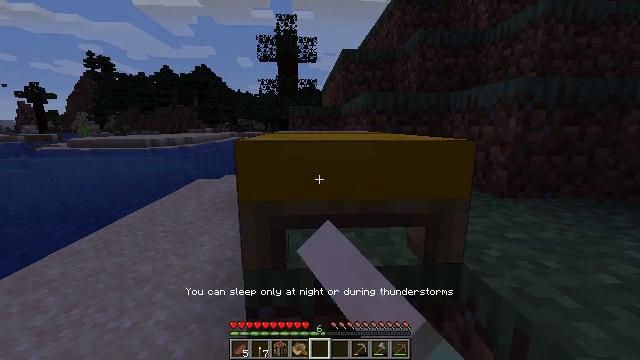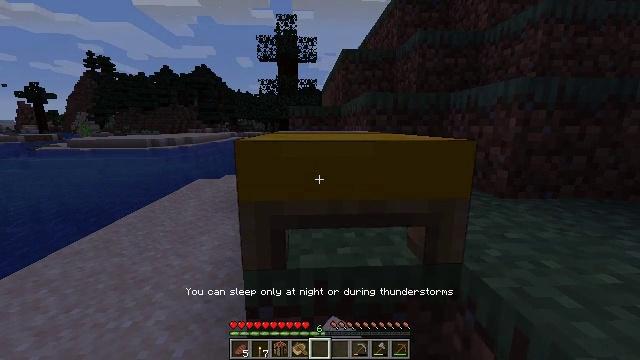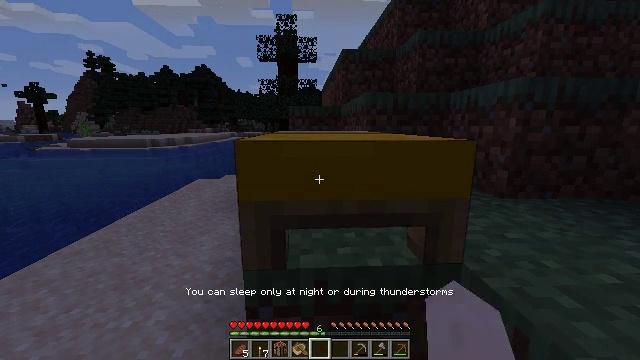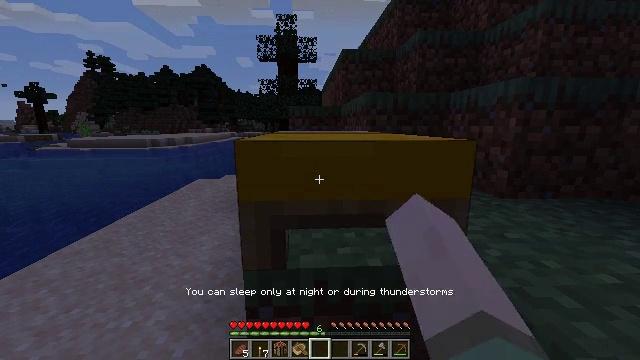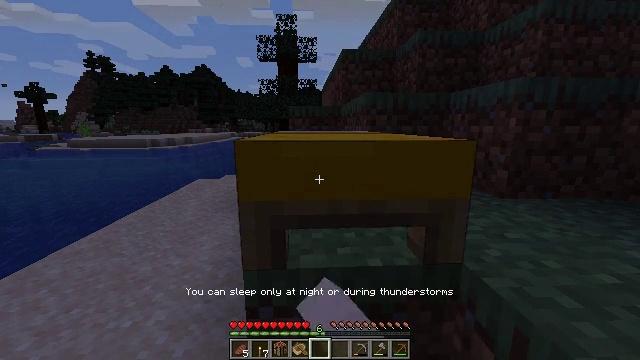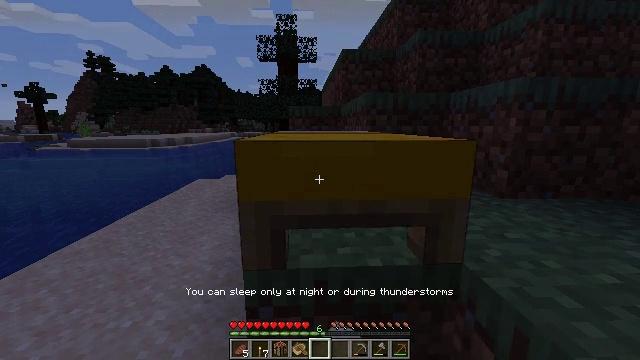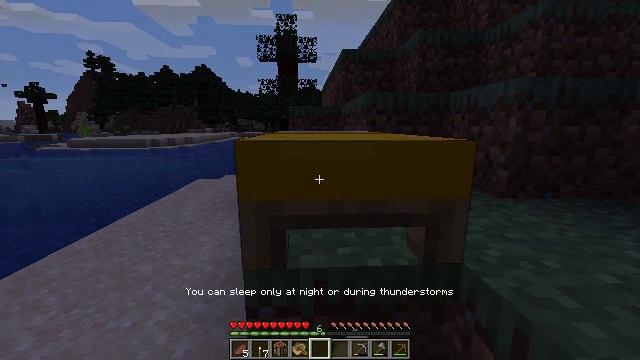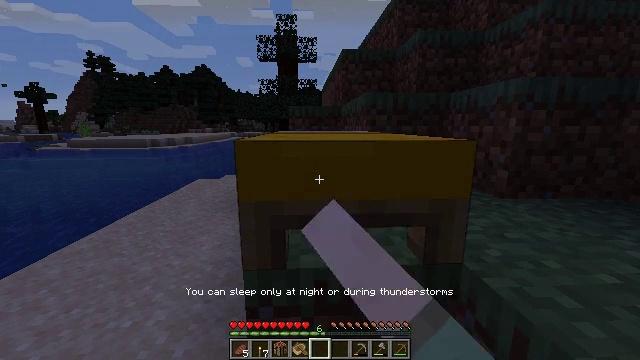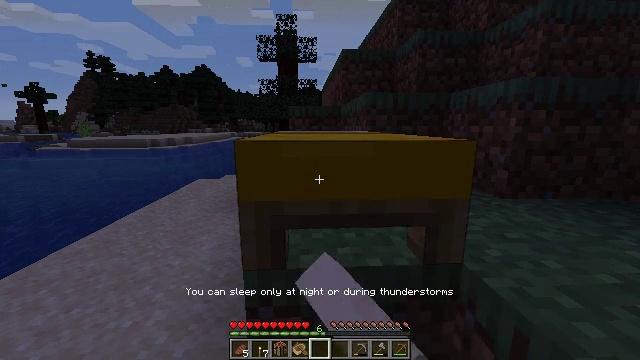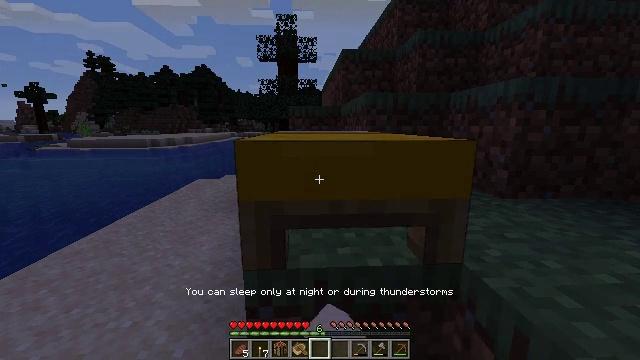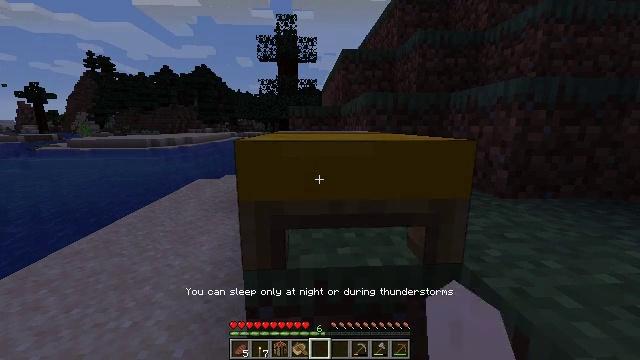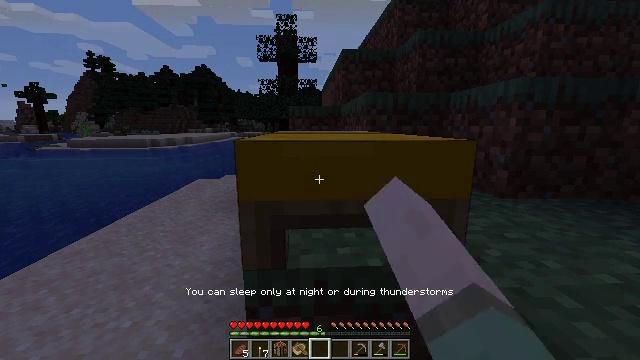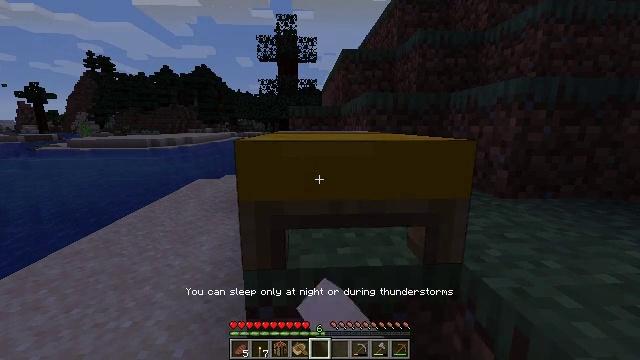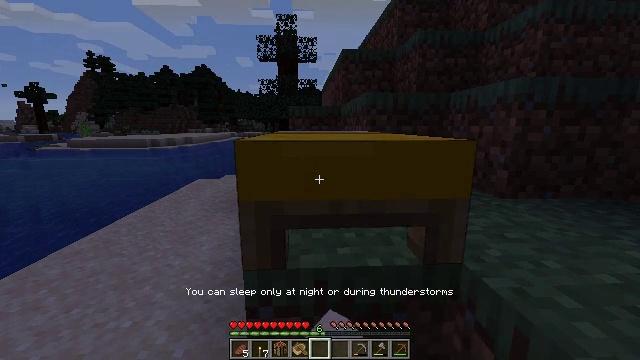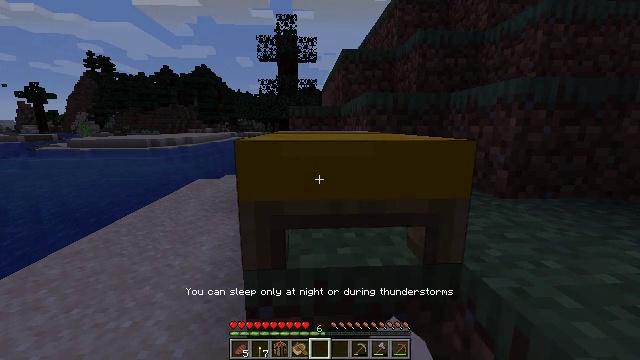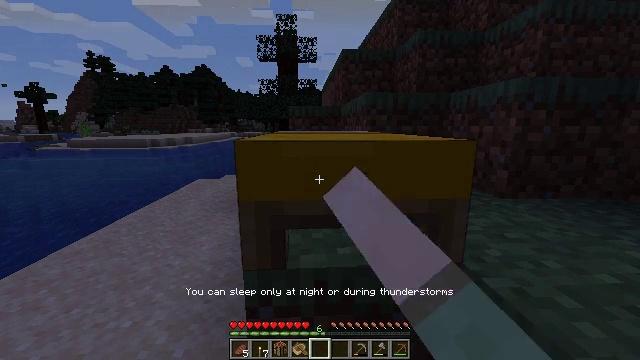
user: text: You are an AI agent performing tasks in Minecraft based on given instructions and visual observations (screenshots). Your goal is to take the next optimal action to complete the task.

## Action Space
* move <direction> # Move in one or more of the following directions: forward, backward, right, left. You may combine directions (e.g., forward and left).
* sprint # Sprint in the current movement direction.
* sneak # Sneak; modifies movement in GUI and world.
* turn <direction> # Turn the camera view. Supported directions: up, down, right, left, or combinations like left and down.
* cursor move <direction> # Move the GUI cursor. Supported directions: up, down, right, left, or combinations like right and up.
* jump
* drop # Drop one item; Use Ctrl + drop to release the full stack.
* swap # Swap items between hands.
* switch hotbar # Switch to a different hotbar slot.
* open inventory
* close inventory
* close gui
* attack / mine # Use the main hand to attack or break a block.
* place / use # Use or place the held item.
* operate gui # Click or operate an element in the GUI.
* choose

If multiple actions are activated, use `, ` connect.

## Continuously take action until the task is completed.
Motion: motion action
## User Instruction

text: Break the yellow bed.
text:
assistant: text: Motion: use / place
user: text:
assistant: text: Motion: use / place
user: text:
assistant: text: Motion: use / place
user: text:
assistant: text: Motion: use / place
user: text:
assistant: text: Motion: use / place
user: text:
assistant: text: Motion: use / place
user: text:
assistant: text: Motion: use / place
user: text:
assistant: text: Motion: use / place
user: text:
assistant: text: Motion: use / place
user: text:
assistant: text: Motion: use / place
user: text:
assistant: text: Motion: use / place
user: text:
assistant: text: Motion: use / place
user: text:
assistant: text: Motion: use / place
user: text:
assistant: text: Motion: use / place
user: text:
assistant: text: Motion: use / place
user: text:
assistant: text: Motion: use / place
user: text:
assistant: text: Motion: use / place
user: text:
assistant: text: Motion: use / place
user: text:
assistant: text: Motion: use / place
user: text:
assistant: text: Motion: use / place
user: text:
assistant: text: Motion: use / place
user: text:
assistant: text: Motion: use / place
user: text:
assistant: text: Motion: use / place
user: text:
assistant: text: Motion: use / place
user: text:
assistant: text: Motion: use / place
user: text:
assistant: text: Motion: use / place
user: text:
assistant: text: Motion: use / place
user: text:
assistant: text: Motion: use / place
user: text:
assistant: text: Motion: use / place
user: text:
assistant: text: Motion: use / place